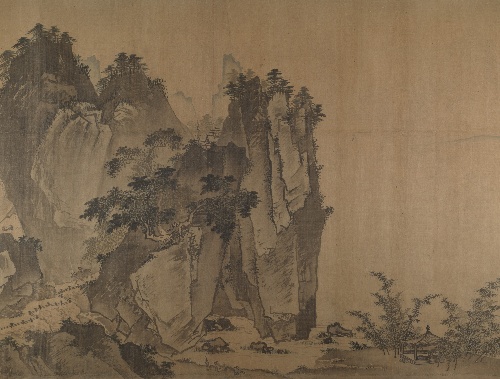
Title: 明　佚名　舊傳夏珪　長江萬里圖　卷 (後半)|Second half of Ten Thousand Li of the Yangzi River
Artist: Unidentified artist
Date: late 15th century
Object type: Handscroll
Classification: Paintings
Medium: Handscroll; ink and color on silk
Culture: China
Period: Ming dynasty (1368–1644)
Dimensions: Image: 23 3/8 in. × 16 ft. (59.4 × 487.7 cm)
Department: Asian Art
Credit line: John Stewart Kennedy Fund, 1913
Accession year: 1913
Repository: Metropolitan Museum of Art, New York, NY
Tags: Mountains|Landscapes